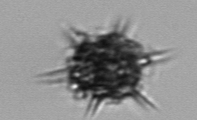
Label: Dictyocha